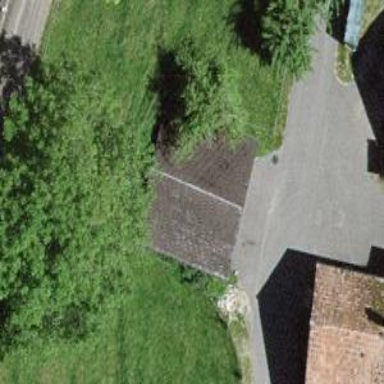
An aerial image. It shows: Shed building.